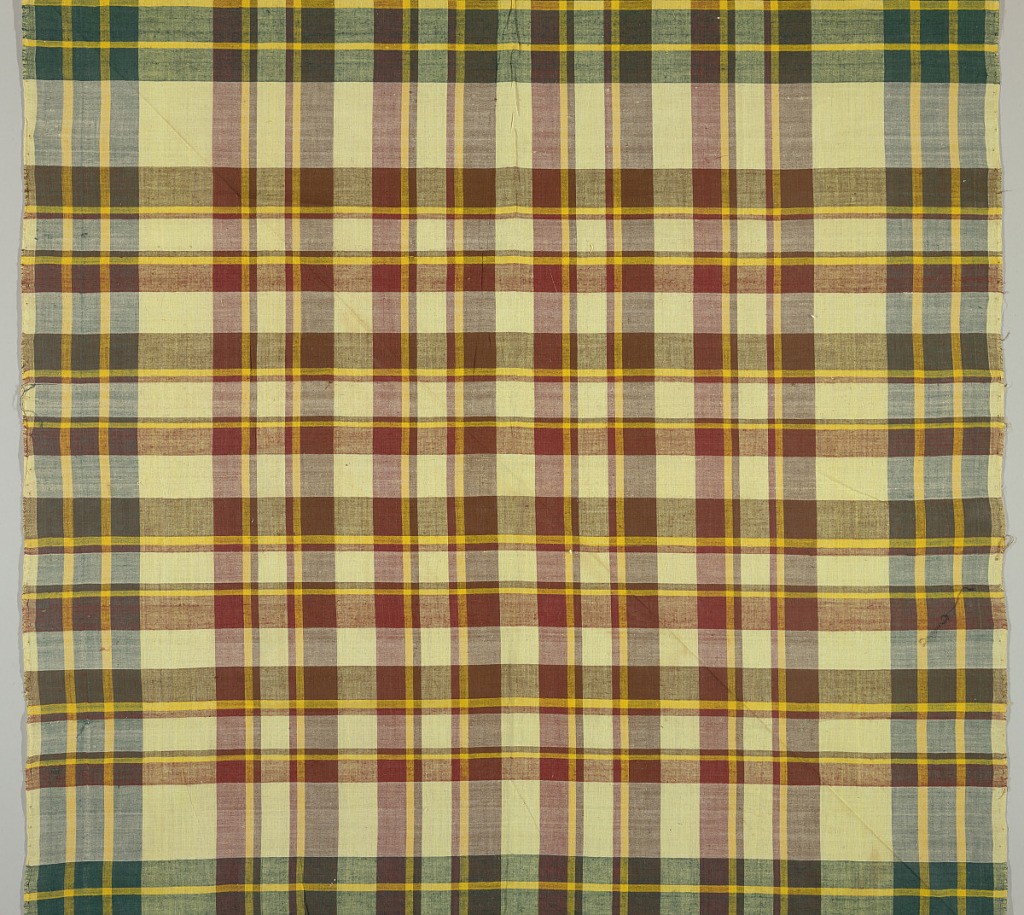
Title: Textile
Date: late 19th century
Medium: cotton Technique: plain weave (more open weave); Z/Z twist
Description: Yarn-dyed woven pattern of large red, yellow, and white checks with blue borders.